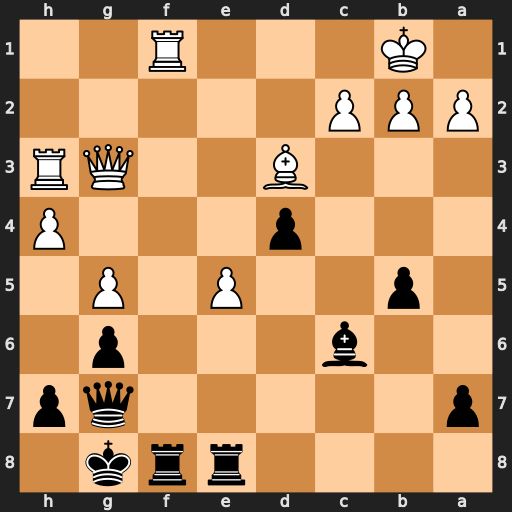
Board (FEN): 4rrk1/p5qp/2b3p1/1p2P1P1/3p3P/3B2QR/PPP5/1K3R2
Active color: b
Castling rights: -
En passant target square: -
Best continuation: Rxf1+ Bxf1 Qxe5 Qxe5 Rxe5